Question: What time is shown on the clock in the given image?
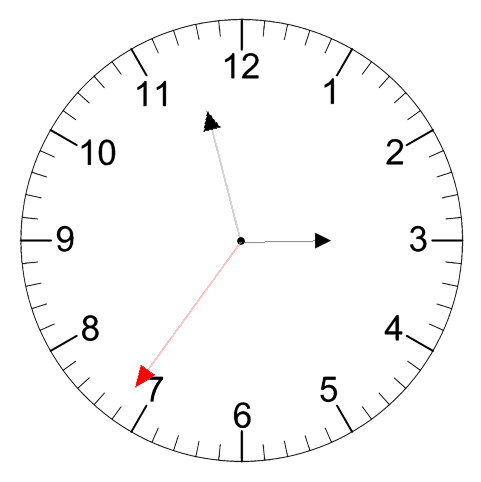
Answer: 02:57:36